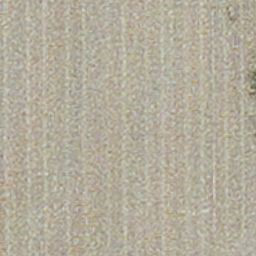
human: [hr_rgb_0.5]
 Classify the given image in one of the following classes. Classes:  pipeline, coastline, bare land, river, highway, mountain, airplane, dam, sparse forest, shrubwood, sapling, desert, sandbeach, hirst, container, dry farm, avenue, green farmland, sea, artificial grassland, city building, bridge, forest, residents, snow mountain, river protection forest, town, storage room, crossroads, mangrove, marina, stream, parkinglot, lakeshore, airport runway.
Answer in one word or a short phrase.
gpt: dry farm